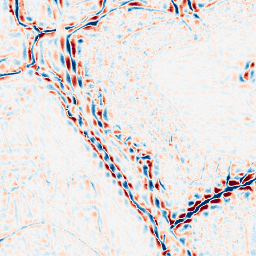
Category: wavelet
Decomposition family: wavelet_biorthogonal
Decomposition parameters: wavelet: bior3.5
level: 3
Upsampling method: sinc_blackman
Upsampling parameters: scale: 2
kernel_size: 8
Upsampling scale: 2